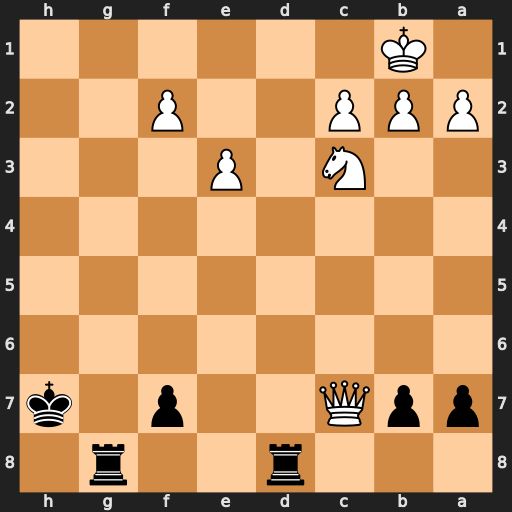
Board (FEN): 3r2r1/ppQ2p1k/8/8/8/2N1P3/PPP2P2/1K6
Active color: b
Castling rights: -
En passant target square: -
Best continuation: Rg1+ Nd1 Rgxd1#